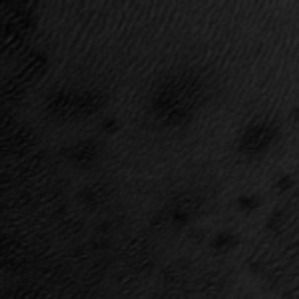
Label: frost